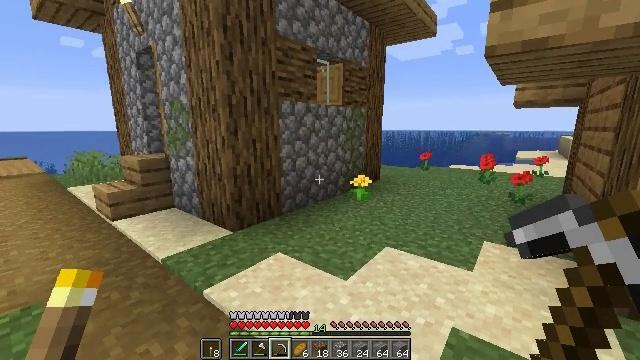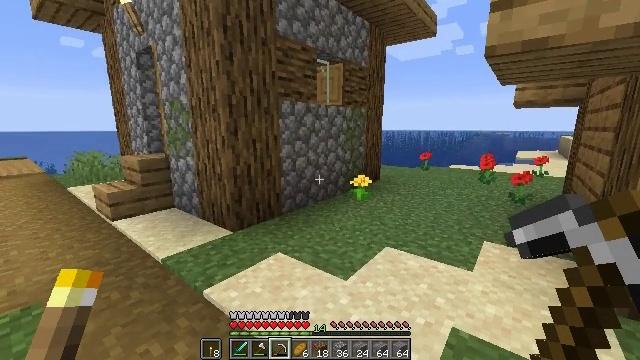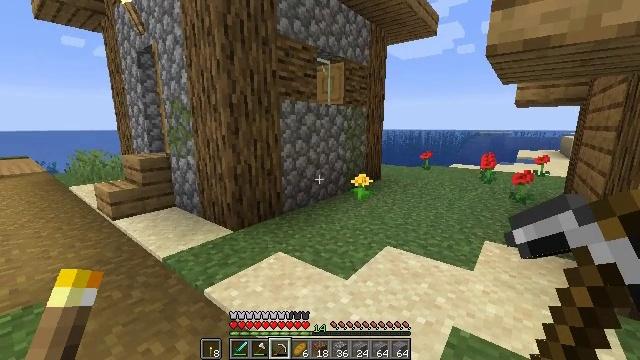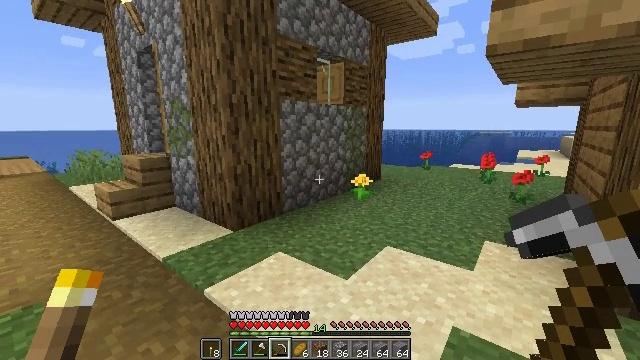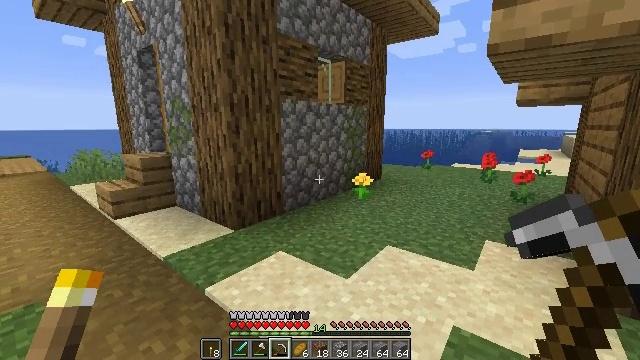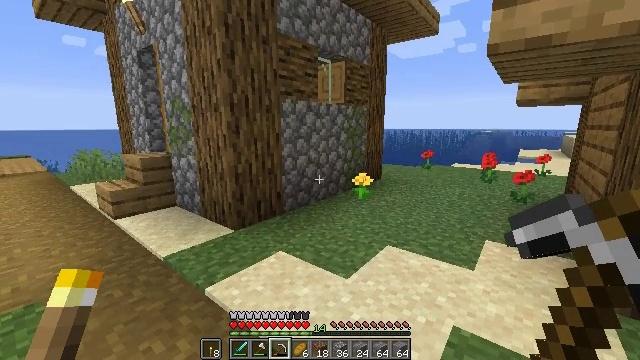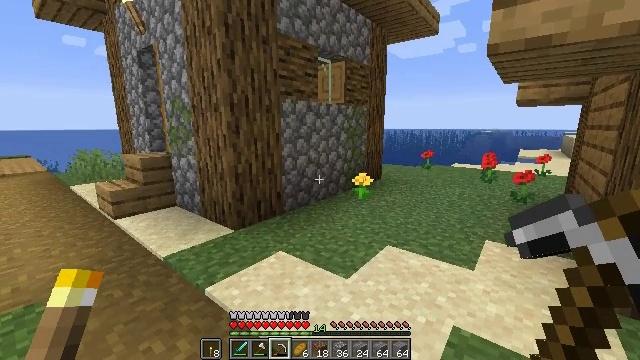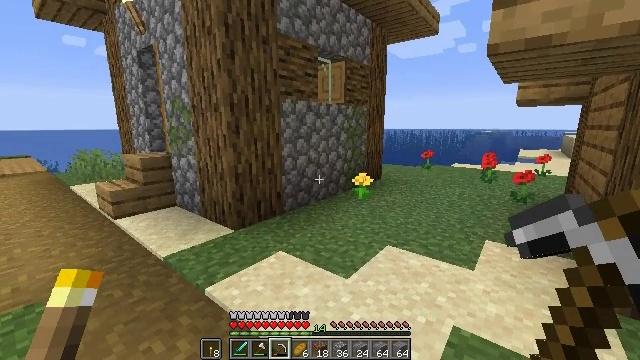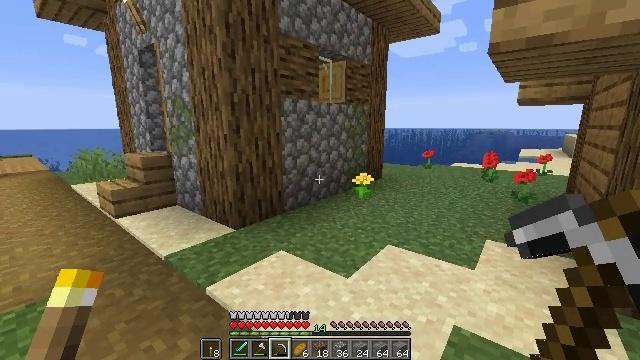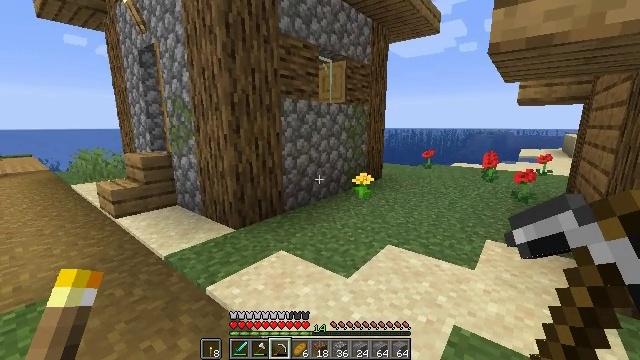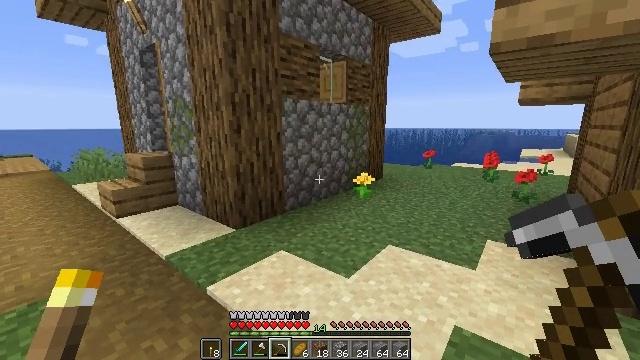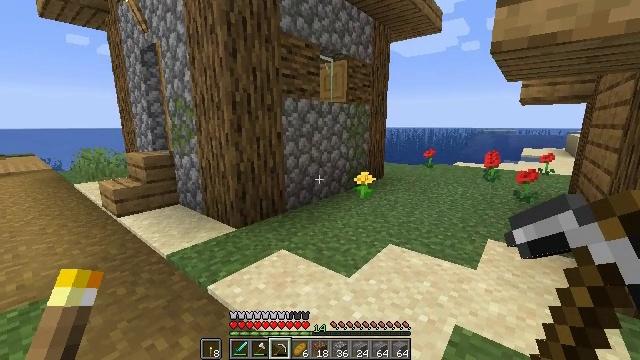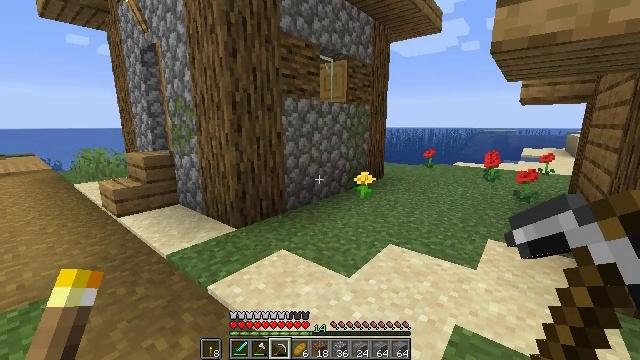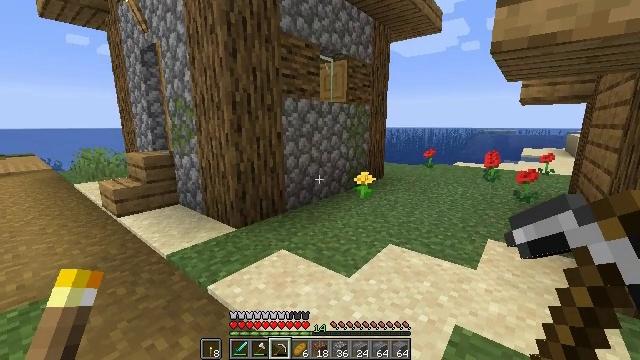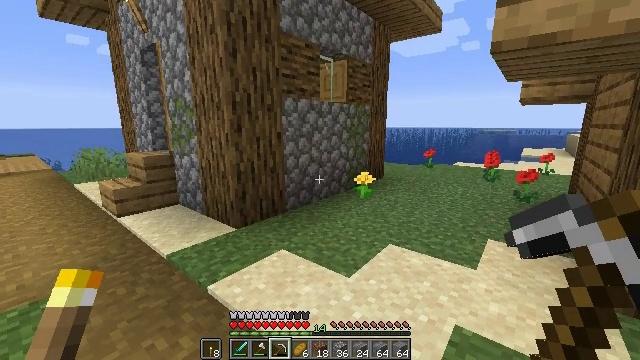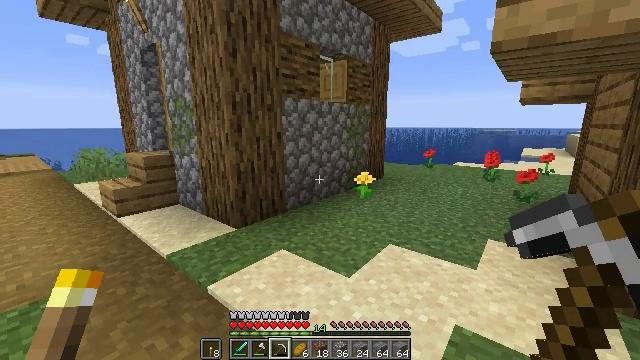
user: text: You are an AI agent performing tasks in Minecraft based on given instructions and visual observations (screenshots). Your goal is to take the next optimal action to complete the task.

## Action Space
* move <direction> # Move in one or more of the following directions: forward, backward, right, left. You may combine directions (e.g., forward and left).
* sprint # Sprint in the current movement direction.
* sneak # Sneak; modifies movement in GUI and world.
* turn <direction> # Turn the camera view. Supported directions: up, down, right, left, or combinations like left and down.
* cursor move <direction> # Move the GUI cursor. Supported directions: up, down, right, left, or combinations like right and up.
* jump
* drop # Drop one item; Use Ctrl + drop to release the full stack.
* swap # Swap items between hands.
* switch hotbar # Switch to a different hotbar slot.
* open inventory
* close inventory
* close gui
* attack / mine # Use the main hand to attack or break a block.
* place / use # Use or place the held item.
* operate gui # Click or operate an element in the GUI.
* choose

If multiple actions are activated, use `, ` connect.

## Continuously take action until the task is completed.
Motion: motion action
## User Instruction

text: Mine oak stairs.
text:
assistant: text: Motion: no_op
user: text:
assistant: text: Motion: no_op
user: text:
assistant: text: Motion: no_op
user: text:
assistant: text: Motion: no_op
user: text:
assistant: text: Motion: no_op
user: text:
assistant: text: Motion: no_op
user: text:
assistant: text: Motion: no_op
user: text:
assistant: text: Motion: no_op
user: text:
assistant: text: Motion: no_op
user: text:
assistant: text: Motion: no_op
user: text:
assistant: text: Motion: no_op
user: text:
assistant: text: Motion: no_op
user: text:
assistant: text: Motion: no_op
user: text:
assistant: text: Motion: no_op
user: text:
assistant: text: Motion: no_op
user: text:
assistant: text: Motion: no_op
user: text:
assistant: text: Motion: no_op
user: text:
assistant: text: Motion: no_op
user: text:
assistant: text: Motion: no_op
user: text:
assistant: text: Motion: no_op
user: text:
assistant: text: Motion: no_op
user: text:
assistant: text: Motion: no_op
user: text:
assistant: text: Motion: no_op
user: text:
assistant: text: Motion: no_op
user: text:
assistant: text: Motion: no_op
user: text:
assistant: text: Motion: no_op
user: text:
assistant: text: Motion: no_op
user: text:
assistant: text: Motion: no_op
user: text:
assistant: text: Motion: no_op
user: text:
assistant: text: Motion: no_op